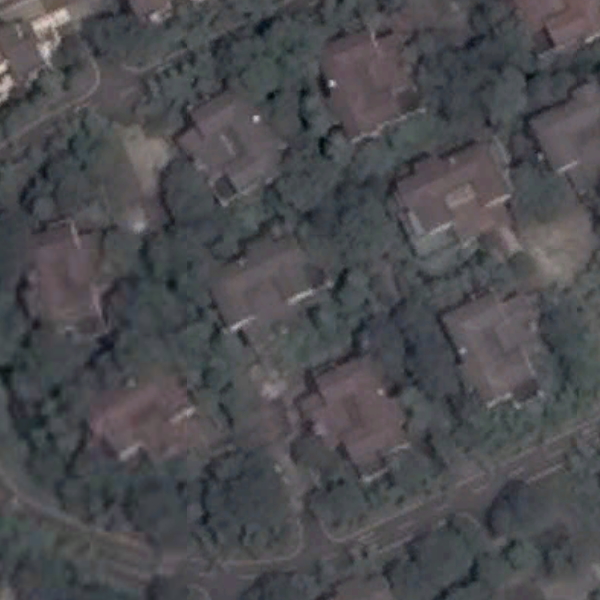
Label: MediumResidential